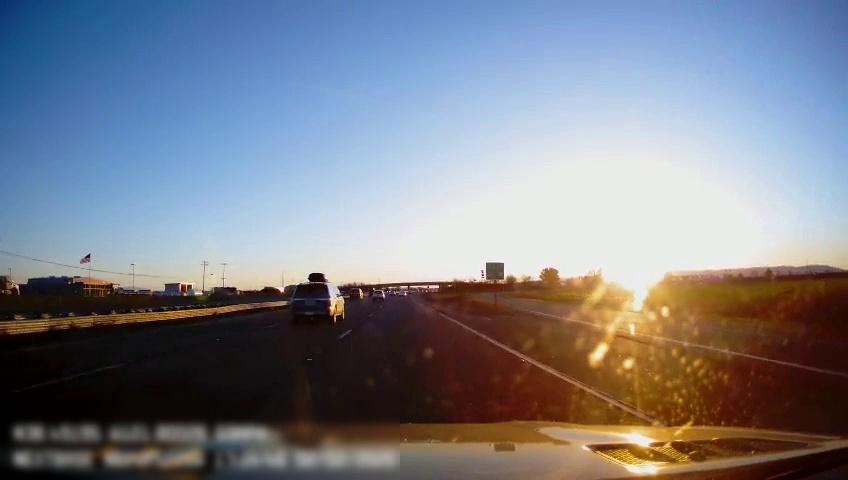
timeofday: Day
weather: Sunny
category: Drivable Space
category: Vehicles | SUV
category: Vehicles | SUV
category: Vehicles | SUV
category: Lanes | Alternate Lane
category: Lanes | Alternate Lane
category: Lanes | Current Lane
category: Lanes | Alternate Lane
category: Lanes | Alternate Lane
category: Traffic | Signs